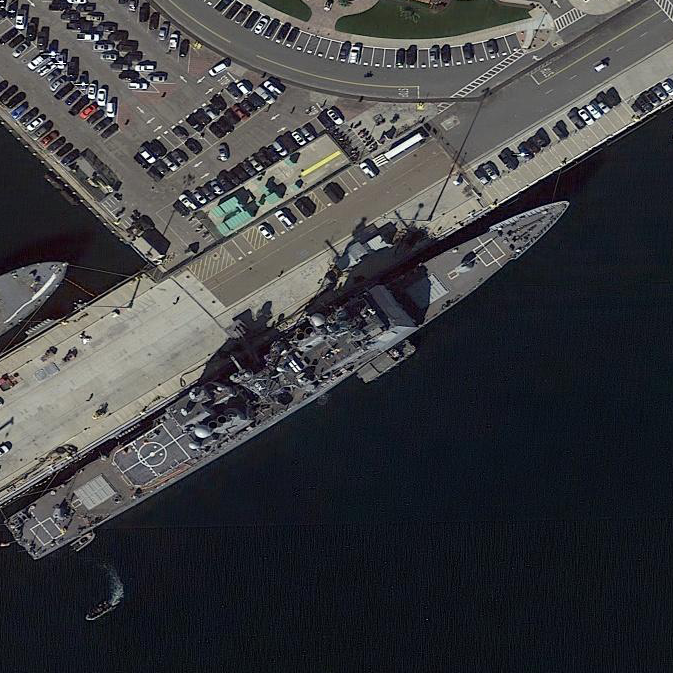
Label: Ticonderoga-class_cruiser